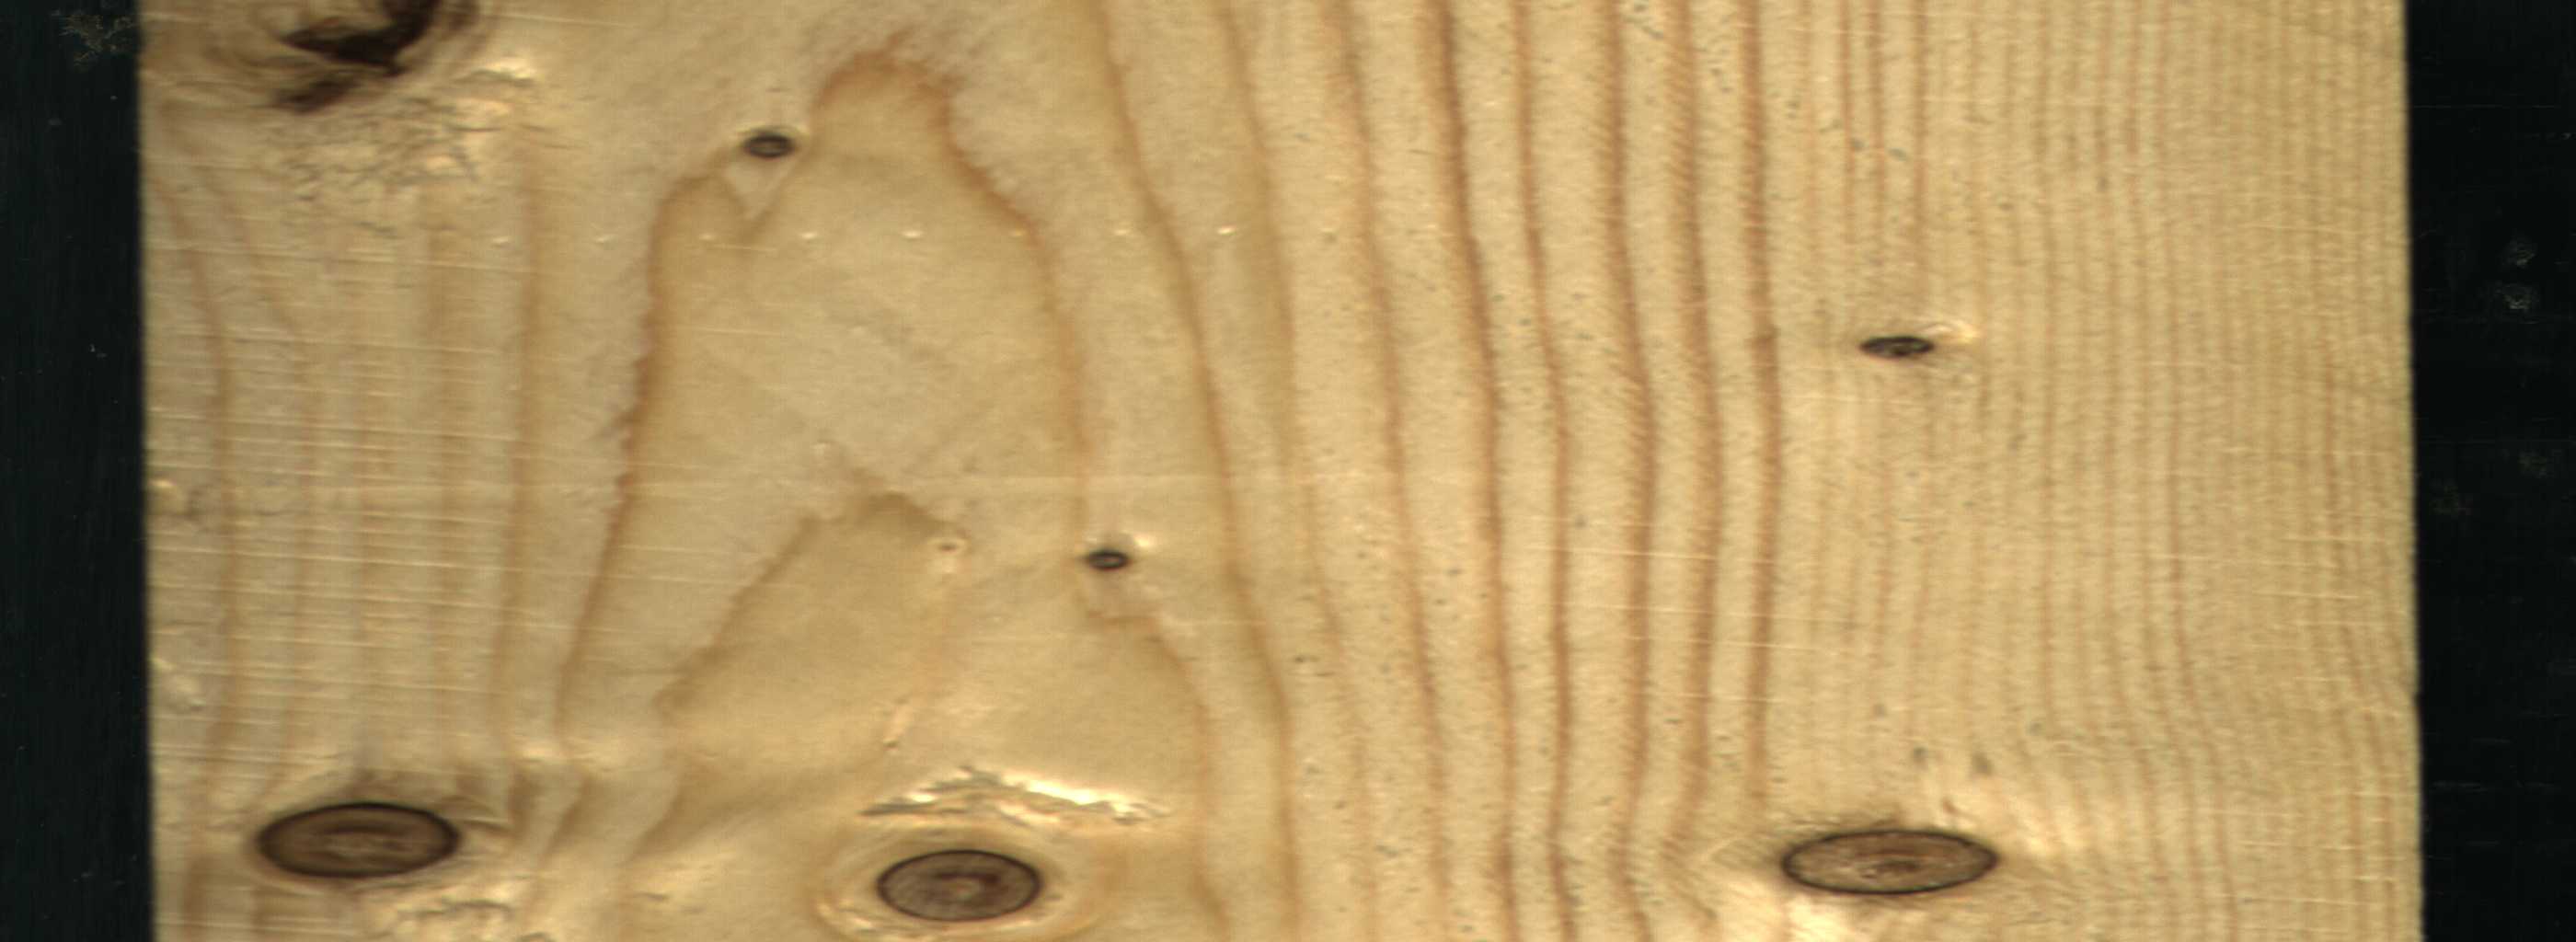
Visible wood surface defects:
Dead_Knot
Dead_Knot
Dead_Knot
Dead_Knot
Live_Knot
Live_Knot
Live_Knot